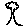
Label: tree